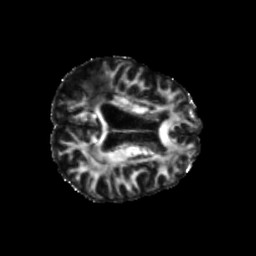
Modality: FA
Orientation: axial
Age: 68
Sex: female
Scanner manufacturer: siemens
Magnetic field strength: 3 T
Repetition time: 5.25 s
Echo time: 0.08 s